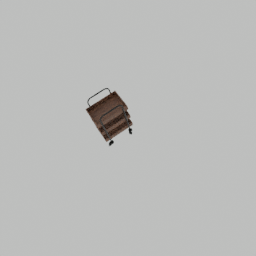
Label: furniture